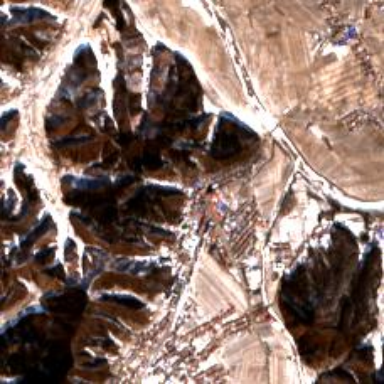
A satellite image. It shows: Ethnic township within town.